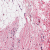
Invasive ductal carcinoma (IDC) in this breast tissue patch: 0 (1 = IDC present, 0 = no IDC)